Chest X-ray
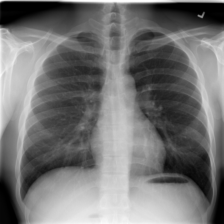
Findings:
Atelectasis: negative
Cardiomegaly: negative
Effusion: negative
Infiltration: negative
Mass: negative
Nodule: negative
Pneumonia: negative
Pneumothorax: negative
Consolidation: negative
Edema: negative
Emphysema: negative
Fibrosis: negative
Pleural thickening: negative
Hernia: negative